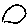
Label: car